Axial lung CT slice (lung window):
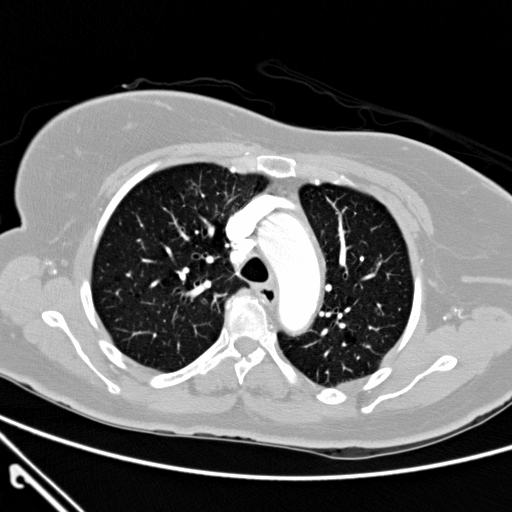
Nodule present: no